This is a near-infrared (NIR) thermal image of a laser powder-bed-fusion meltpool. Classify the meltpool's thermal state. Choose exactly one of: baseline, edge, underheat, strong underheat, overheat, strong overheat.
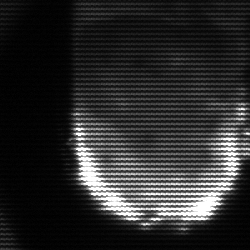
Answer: baseline